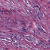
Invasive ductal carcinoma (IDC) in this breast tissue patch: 1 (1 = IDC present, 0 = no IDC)